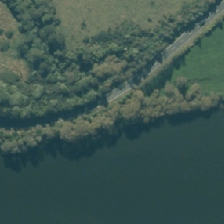
Land cover: grose_broom